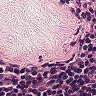
Metastatic tissue present: no